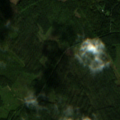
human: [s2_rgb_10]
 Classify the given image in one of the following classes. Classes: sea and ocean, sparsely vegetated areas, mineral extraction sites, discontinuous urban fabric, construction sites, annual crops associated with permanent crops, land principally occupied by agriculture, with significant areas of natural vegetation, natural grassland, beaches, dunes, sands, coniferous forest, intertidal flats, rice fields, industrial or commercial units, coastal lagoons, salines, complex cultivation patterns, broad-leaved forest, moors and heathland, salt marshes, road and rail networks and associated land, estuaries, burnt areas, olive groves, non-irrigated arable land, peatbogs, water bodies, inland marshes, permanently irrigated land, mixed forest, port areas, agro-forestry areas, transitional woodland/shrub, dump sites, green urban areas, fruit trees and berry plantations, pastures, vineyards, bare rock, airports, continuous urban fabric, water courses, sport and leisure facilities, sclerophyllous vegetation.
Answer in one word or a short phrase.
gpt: coniferous forest, mixed forest, transitional woodland/shrub